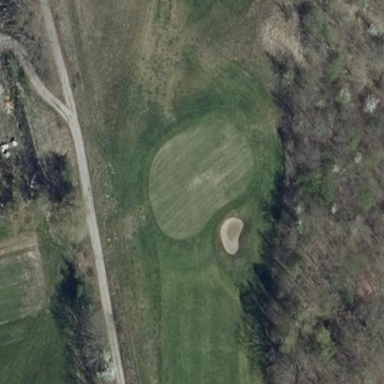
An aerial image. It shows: Golf green.